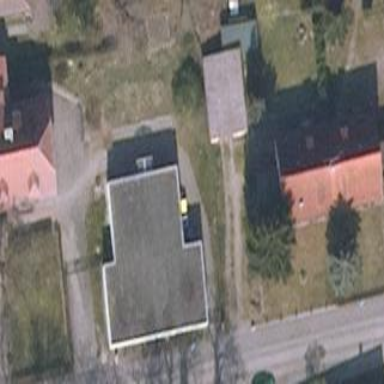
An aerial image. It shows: School building.